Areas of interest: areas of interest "Industrial"
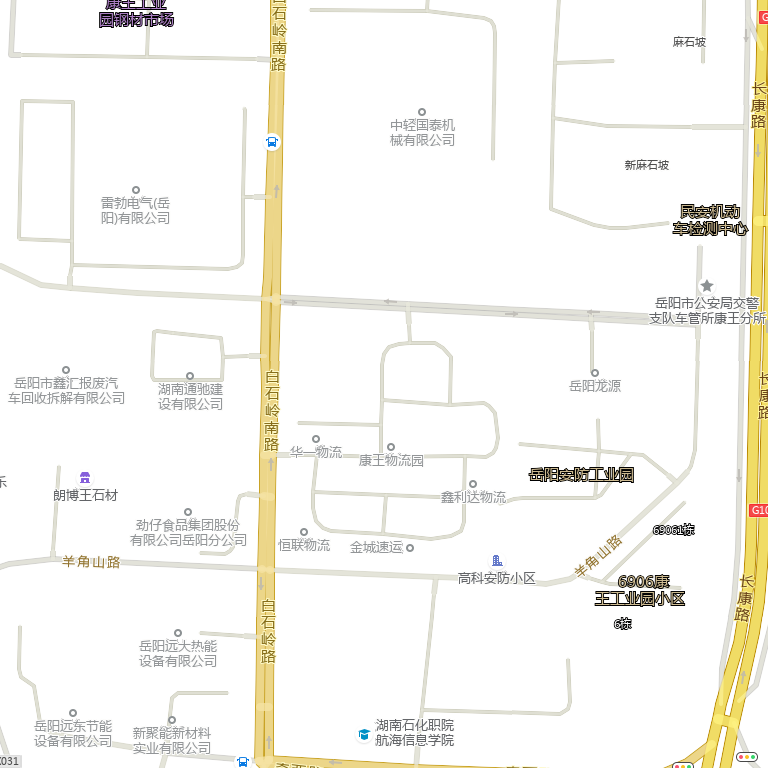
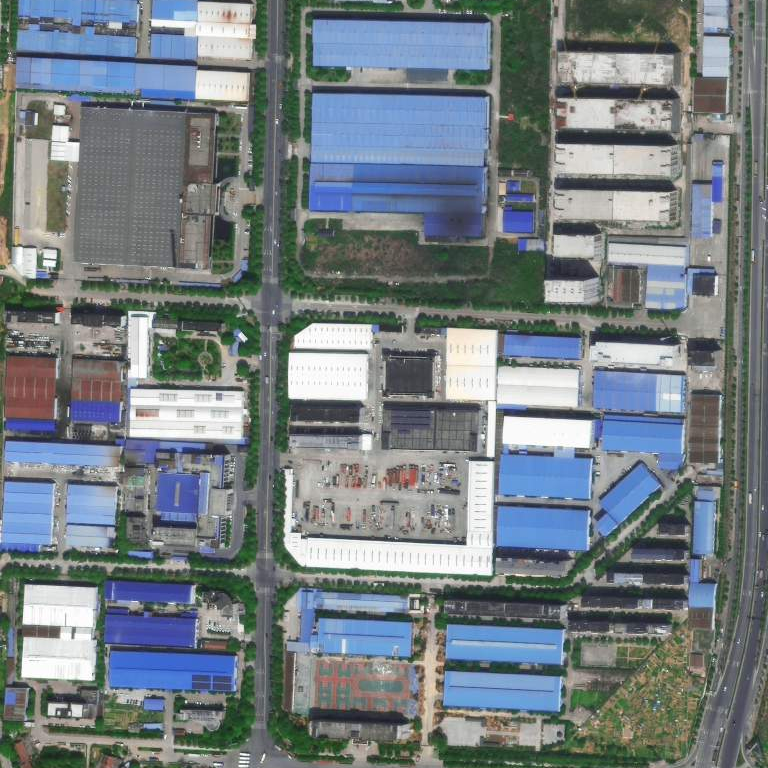